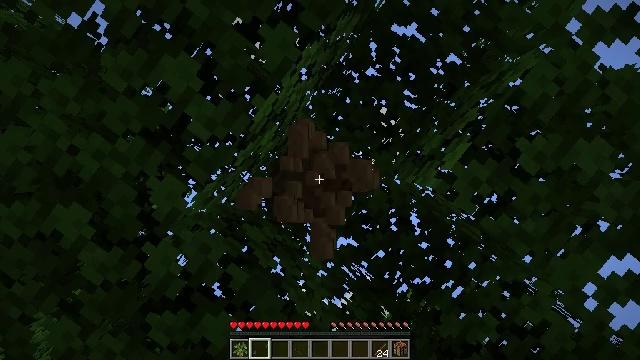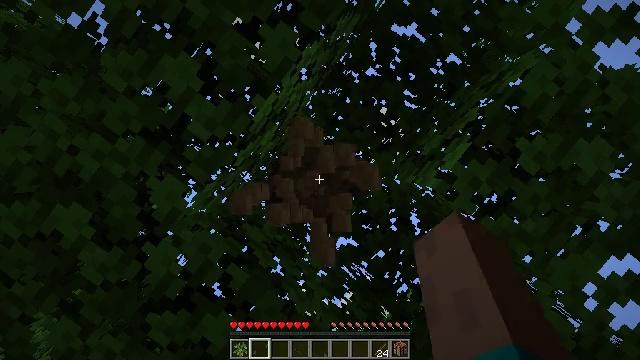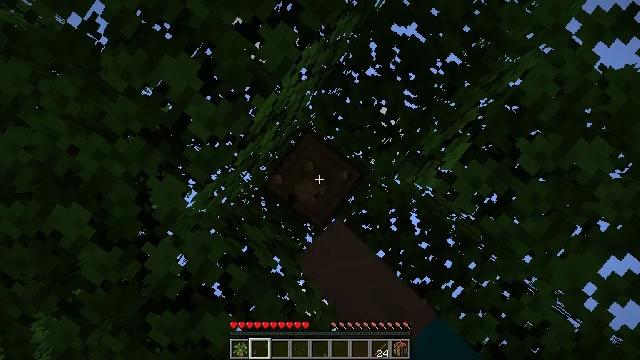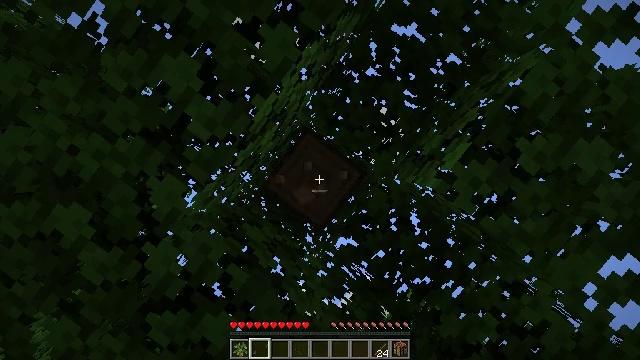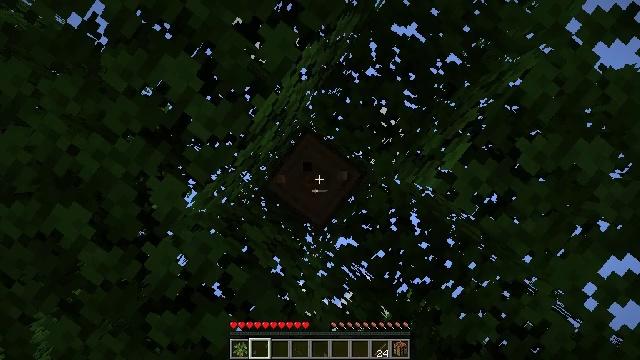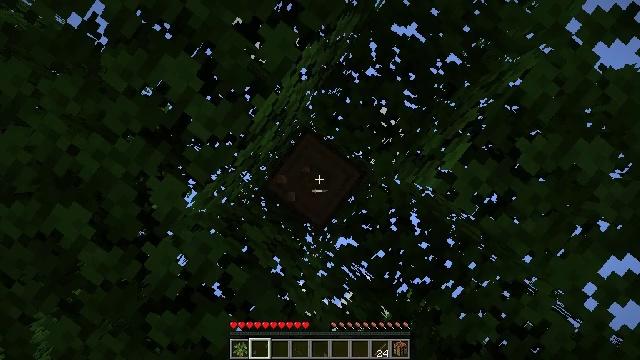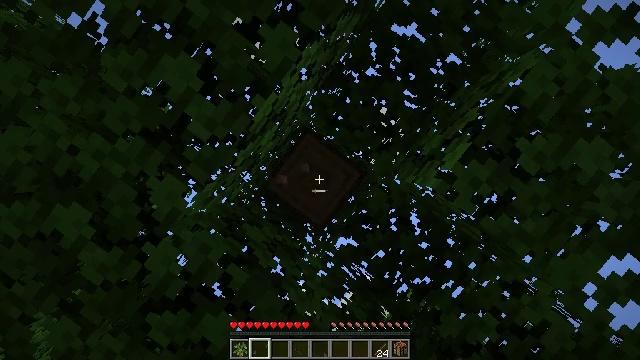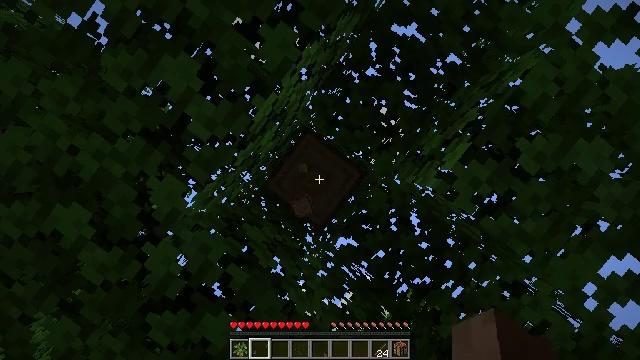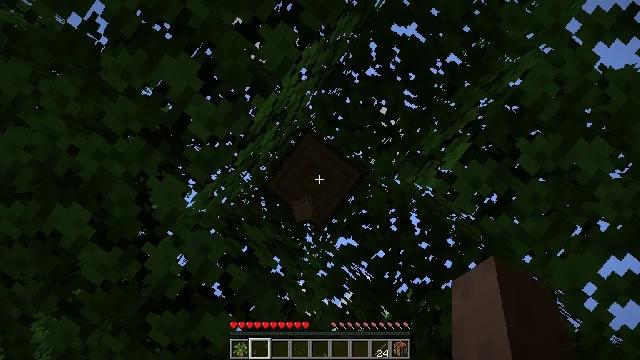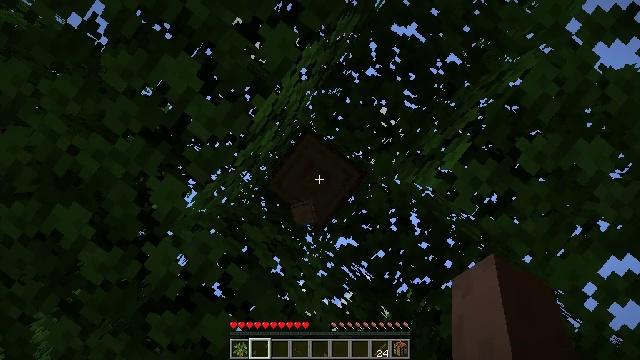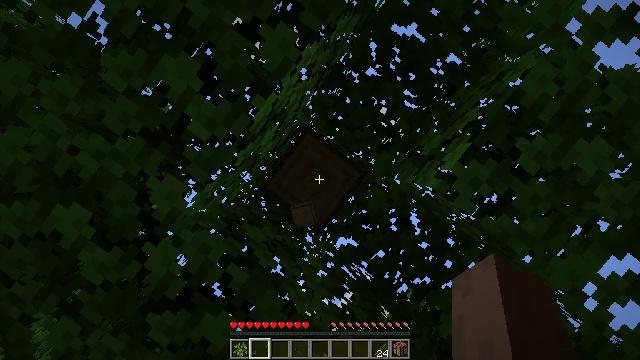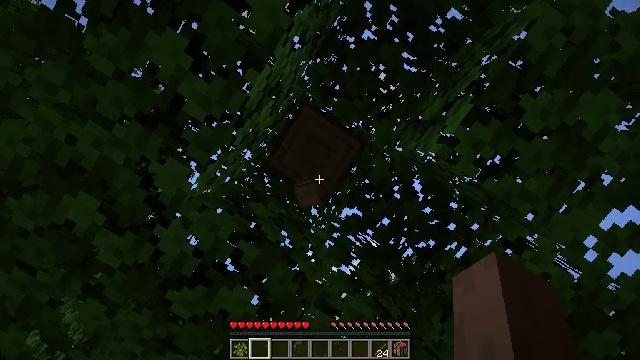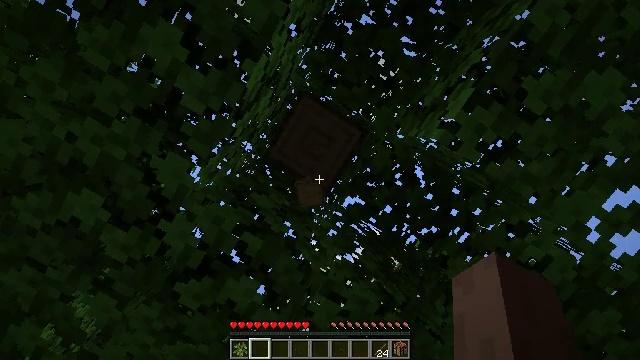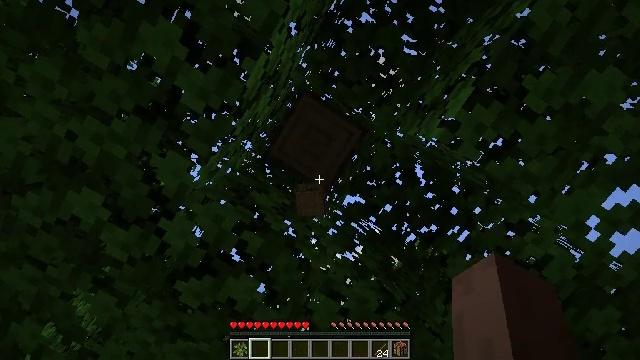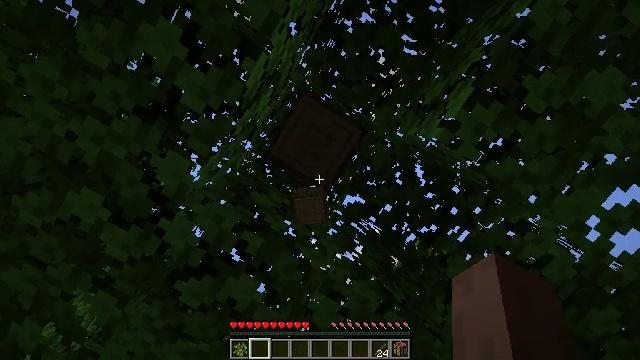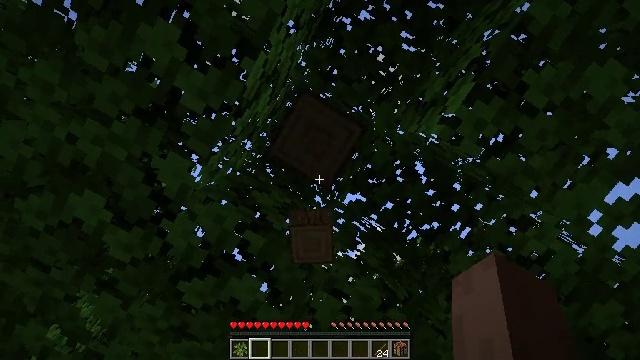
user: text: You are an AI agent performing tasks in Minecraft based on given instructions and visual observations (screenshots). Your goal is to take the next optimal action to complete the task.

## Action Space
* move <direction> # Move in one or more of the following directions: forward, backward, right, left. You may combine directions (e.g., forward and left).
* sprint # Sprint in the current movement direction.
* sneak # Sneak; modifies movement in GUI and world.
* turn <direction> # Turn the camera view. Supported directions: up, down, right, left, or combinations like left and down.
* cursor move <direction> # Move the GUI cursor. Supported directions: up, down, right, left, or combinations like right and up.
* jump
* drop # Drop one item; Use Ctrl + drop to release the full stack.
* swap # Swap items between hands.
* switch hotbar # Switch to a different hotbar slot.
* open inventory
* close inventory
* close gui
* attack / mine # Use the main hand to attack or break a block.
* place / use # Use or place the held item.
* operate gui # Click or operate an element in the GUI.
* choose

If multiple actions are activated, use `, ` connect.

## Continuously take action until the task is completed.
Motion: motion action
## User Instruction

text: In the crafting grid, turn an oak log into oak planks.
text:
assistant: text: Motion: attack / mine
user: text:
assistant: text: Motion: attack / mine
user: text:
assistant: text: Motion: no_op
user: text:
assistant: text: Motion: no_op
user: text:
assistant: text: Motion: no_op
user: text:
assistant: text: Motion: no_op
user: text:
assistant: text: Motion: no_op
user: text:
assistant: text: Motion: no_op
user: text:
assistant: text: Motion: no_op
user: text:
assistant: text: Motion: no_op
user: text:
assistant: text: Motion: turn left and down
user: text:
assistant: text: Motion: turn left and down
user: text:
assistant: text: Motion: no_op
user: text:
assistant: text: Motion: no_op
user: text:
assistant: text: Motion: no_op
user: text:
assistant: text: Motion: no_op
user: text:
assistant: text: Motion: no_op
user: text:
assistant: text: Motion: no_op
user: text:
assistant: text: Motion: open inventory
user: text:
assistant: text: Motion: open inventory
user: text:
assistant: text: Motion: open inventory
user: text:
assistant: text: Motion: open inventory
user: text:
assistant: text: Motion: no_op
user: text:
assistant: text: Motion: no_op
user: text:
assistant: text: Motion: no_op
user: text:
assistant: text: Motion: no_op
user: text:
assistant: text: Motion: cursor move left and down
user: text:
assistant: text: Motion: cursor move left and down
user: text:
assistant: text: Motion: cursor move left and down
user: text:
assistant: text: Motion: no_op